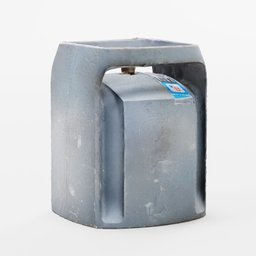
Label: tools